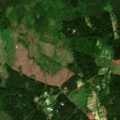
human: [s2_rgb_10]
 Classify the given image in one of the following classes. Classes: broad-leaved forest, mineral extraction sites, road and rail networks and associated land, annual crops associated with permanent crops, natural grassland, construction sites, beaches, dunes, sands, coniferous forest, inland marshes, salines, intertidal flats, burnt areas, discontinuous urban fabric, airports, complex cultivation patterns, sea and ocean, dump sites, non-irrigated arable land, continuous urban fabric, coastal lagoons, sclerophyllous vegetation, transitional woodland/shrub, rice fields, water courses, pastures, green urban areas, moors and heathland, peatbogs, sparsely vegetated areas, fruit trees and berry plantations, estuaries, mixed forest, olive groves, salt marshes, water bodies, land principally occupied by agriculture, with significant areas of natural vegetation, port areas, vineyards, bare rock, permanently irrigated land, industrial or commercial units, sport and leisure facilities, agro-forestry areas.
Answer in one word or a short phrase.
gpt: land principally occupied by agriculture, with significant areas of natural vegetation, coniferous forest, mixed forest